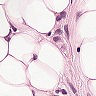
Metastatic tissue present: yes